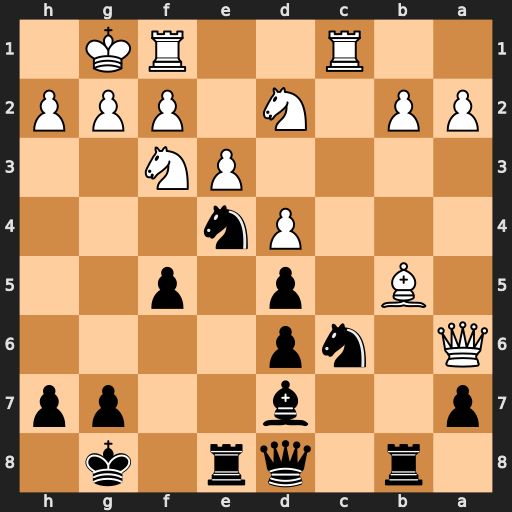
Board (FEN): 1r1qr1k1/p2b2pp/Q1np4/1B1p1p2/3Pn3/4PN2/PP1N1PPP/2R2RK1
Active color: b
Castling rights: -
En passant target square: -
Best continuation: Nb4 Bxd7 Nxa6